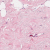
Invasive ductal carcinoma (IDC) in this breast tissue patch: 0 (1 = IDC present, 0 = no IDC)